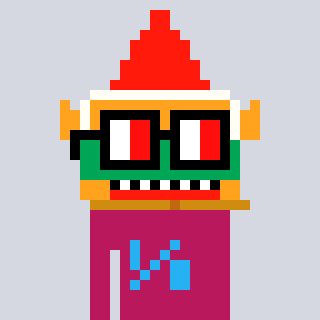
a pixel art character with square glasses with black frames and red eyes, a gnome-shaped head and a darkpink-colored body on a cool background